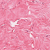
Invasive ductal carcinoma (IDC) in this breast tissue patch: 0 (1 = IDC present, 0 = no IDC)